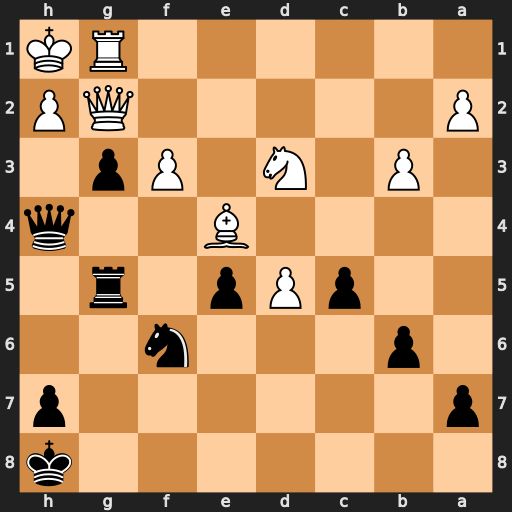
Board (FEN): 7k/p6p/1p3n2/2pPp1r1/4B2q/1P1N1Pp1/P5QP/6RK
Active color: b
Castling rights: -
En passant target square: -
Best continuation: Nxe4 fxe4 gxh2 Qxh2 Qxe4+ Rg2 Rxg2 Qxg2 Qxd3